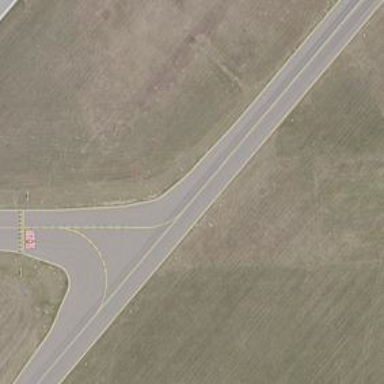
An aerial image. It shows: View of taxiway at the airport.